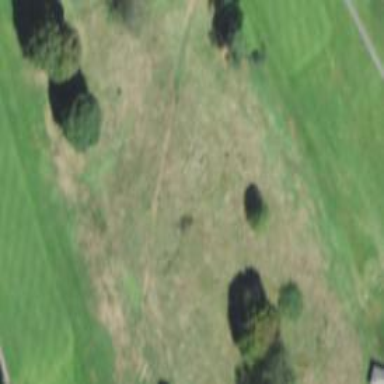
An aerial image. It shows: Path for both roads and golfers.